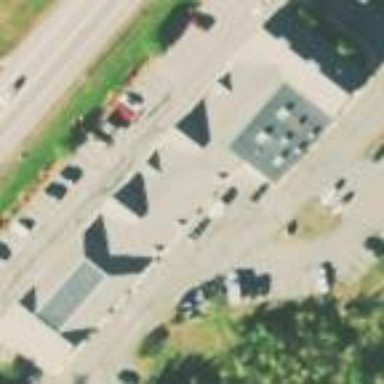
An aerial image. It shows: Commercial building.